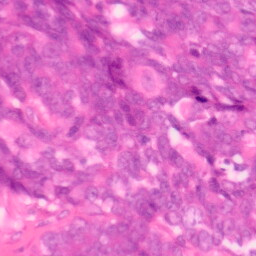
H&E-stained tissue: Colon